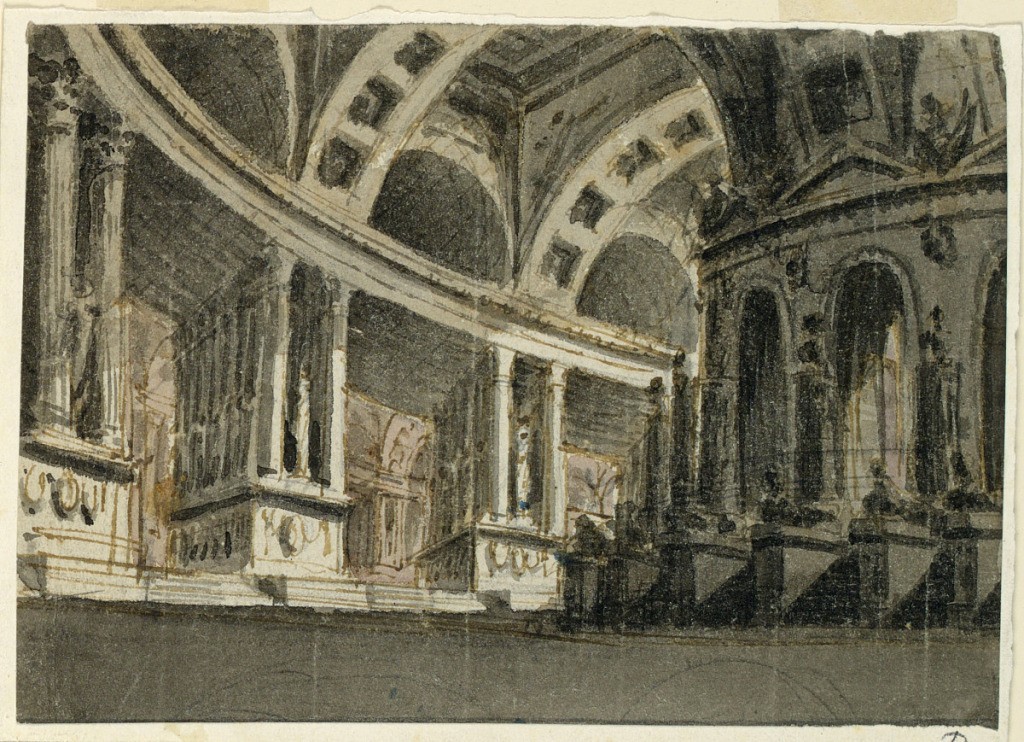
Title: Stage Design, Palace Interior
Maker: Angelo Toselli, ca. 1765? – 1826
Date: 1815–30
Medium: Pen and light brown ink, brush and watercolor, graphite on paper
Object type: Drawing
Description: Horizontal rectangle. A circular building, with a central pillar like a pavilion to which steps lead between pedestals with crouching sphinxes, and with openings between the pillars of the ante circle leading apparently into another one.